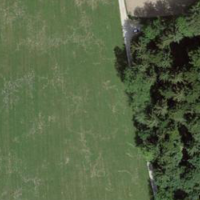
EUNIS habitat code: 43
Species observed at this site:
Fagus sylvatica